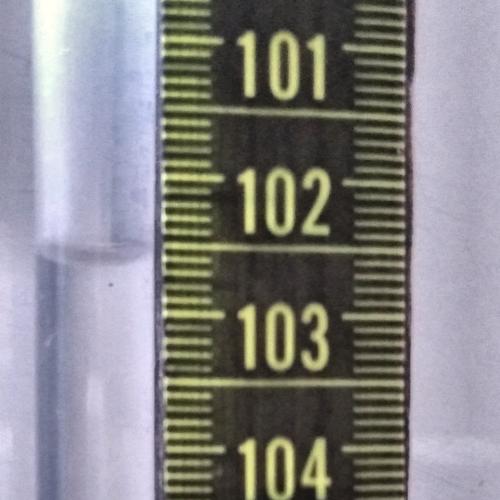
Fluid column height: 102.6 cm